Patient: sex M, age 60
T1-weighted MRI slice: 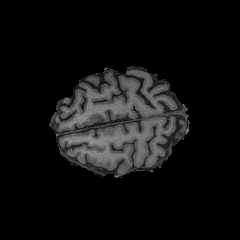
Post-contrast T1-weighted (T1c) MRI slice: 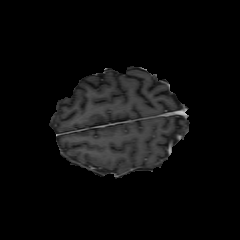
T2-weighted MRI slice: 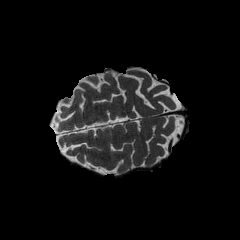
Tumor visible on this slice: no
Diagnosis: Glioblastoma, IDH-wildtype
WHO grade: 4